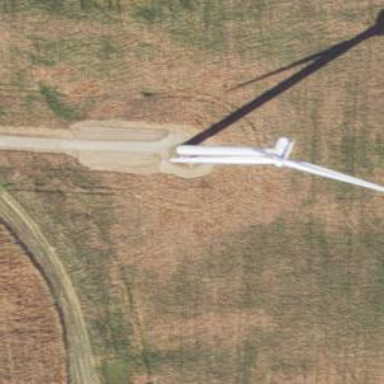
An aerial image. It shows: Wind generator powered by horizontal-axis wind turbine.